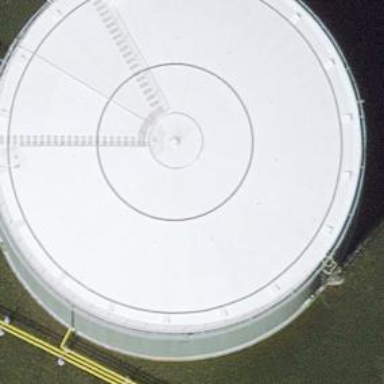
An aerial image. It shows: Storage tank building.